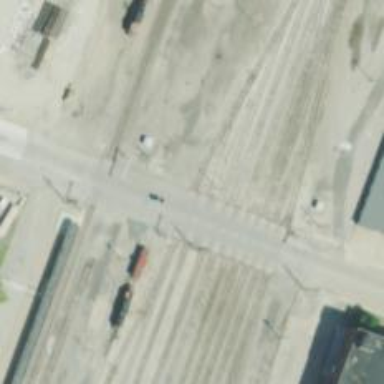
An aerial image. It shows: Railway crossing.